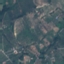
Land use / land cover class: PermanentCrop